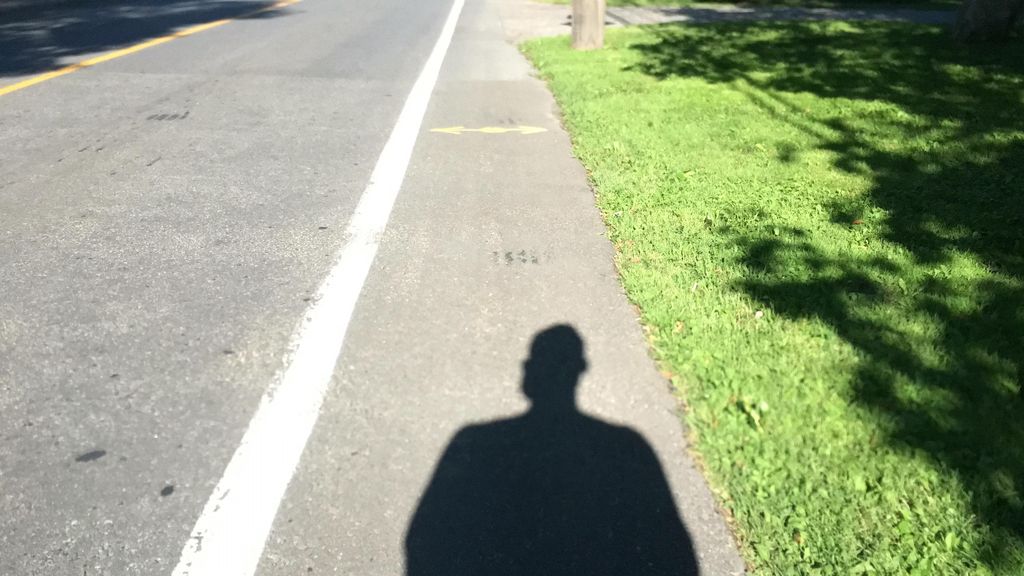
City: montreal